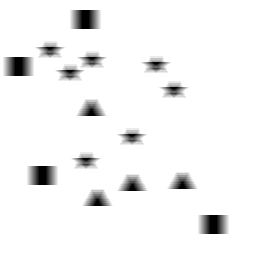
Squares: 4
Triangles: 4
Stars: 7
Total shapes: 15